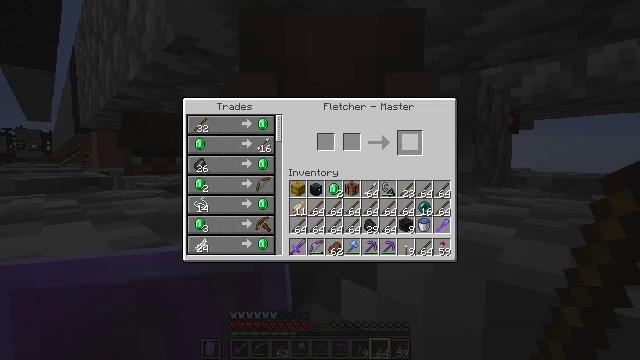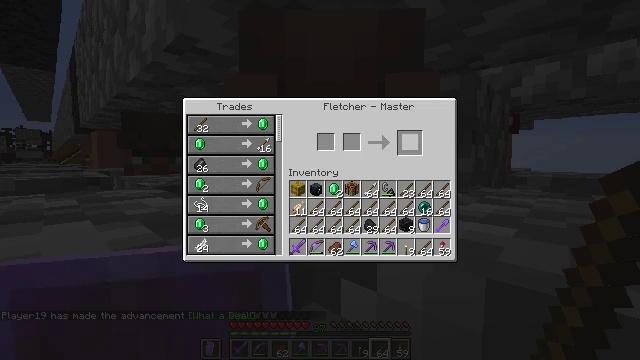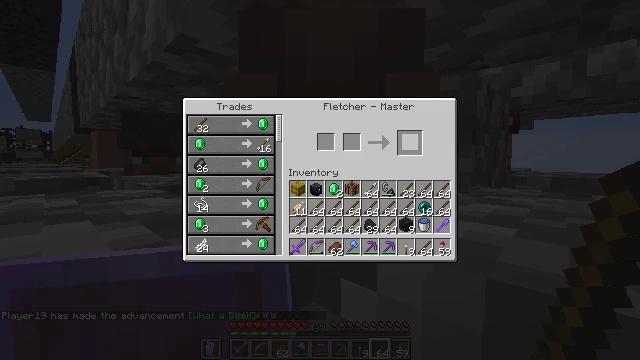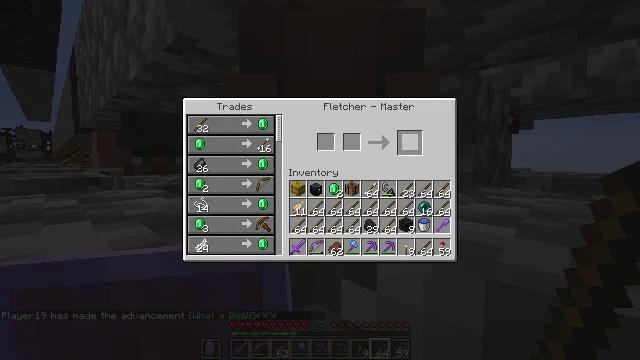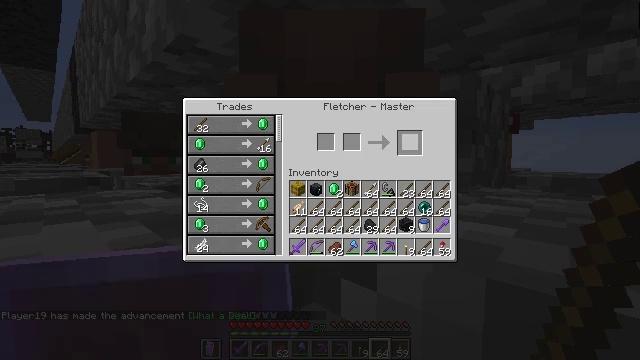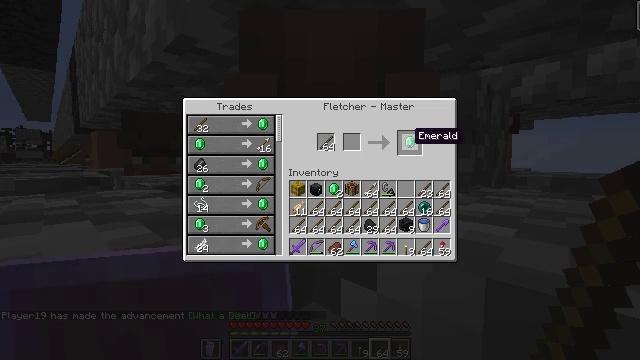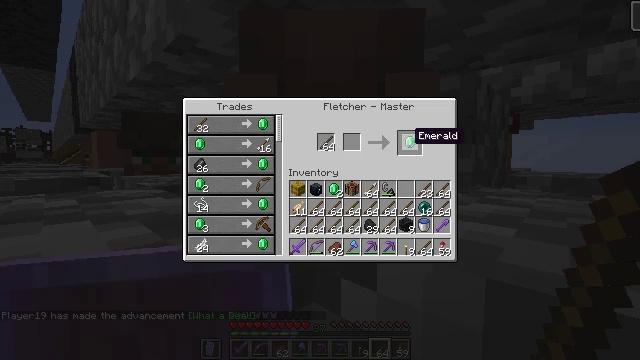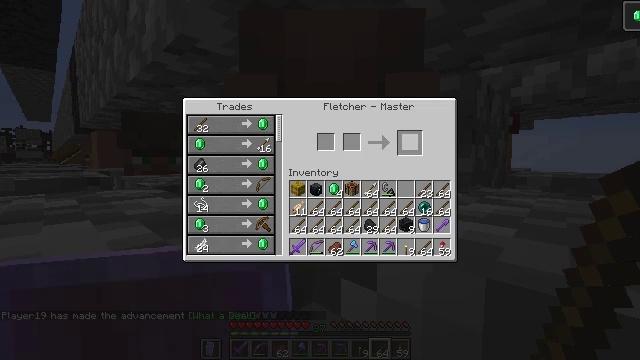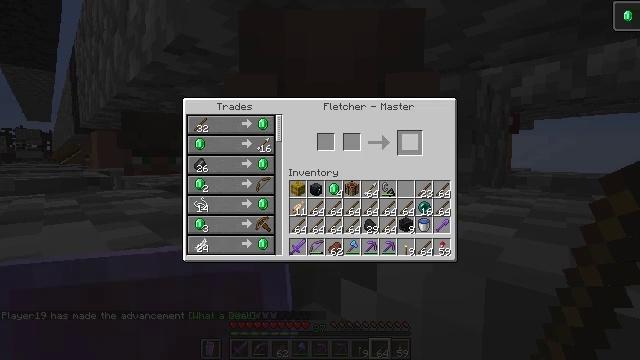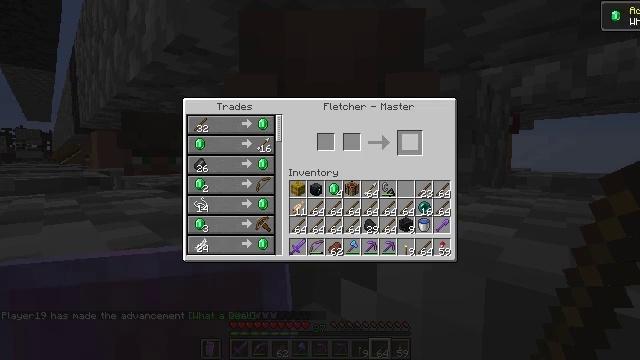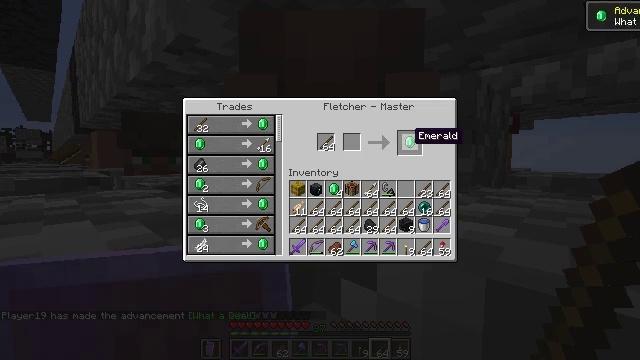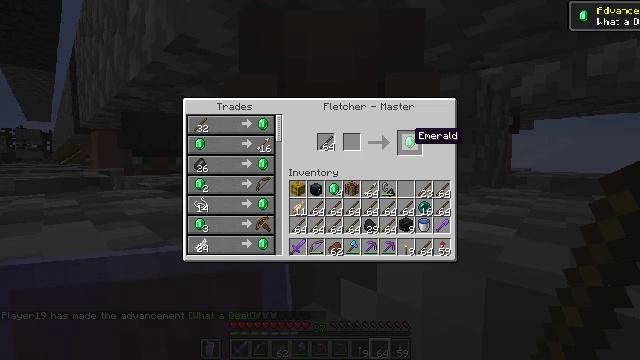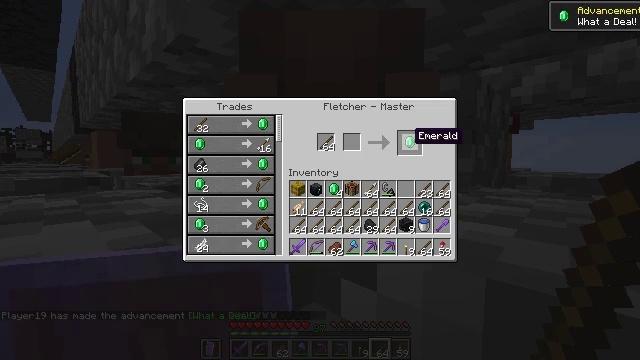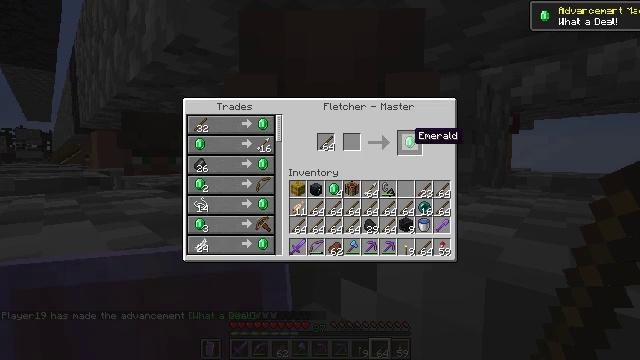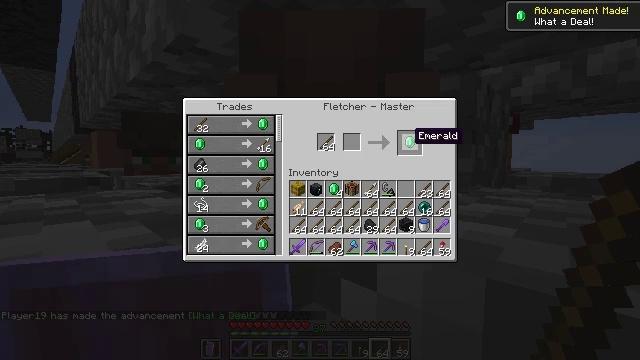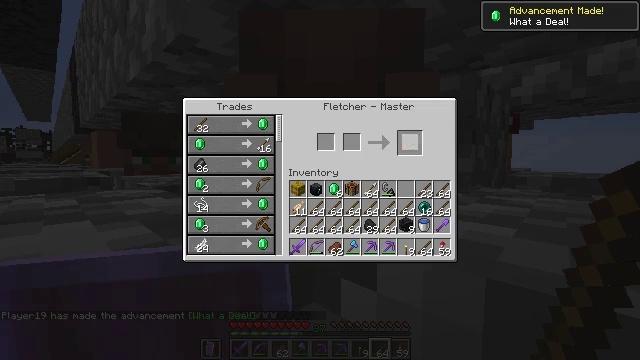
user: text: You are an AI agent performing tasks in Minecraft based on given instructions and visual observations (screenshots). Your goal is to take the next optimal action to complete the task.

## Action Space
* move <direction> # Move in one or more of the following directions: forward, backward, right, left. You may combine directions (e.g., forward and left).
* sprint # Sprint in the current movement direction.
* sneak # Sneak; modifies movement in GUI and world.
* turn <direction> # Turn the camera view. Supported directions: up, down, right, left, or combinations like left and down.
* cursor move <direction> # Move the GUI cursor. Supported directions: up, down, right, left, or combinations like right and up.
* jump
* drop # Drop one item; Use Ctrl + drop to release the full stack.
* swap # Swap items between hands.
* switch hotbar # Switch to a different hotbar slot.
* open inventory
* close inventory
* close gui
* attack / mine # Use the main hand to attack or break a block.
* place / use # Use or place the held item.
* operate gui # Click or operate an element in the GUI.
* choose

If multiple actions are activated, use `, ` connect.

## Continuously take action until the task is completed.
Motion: motion action
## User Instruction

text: Craft an emerald with the available materials.
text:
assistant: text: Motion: sneak, attack / mine, jump
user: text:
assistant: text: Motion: sneak, jump
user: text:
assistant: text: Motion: sneak, attack / mine, jump
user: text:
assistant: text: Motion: sneak, attack / mine
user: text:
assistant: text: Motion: sneak, attack / mine, jump
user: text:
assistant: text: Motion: sneak, jump
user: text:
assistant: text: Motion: sneak, attack / mine, jump
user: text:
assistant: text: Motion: sneak, attack / mine, jump
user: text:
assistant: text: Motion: sneak, attack / mine, jump
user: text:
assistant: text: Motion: sneak, attack / mine
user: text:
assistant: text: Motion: sneak, attack / mine
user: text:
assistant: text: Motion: sneak, attack / mine, jump
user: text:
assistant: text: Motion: sneak, attack / mine, jump
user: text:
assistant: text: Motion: sneak, jump
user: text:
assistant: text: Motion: sneak, attack / mine
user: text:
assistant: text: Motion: sneak, attack / mine, jump
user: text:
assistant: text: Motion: sneak, attack / mine, jump
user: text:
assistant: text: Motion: sneak, attack / mine
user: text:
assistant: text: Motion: sneak, attack / mine, jump
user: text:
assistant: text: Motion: sneak, attack / mine, jump
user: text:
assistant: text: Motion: sneak, attack / mine, jump
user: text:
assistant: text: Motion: sneak, attack / mine, jump
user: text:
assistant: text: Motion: sneak, attack / mine, jump
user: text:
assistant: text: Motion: sneak, attack / mine
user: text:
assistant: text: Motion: sneak, jump
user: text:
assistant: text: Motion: sneak, attack / mine, jump
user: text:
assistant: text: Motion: sneak, attack / mine
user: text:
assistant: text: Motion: sneak, attack / mine, jump
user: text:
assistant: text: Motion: sneak, attack / mine, jump
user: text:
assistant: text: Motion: sneak, attack / mine, jump